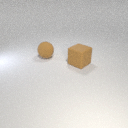
large brown rubber sphere to the left of large brown rubber cube